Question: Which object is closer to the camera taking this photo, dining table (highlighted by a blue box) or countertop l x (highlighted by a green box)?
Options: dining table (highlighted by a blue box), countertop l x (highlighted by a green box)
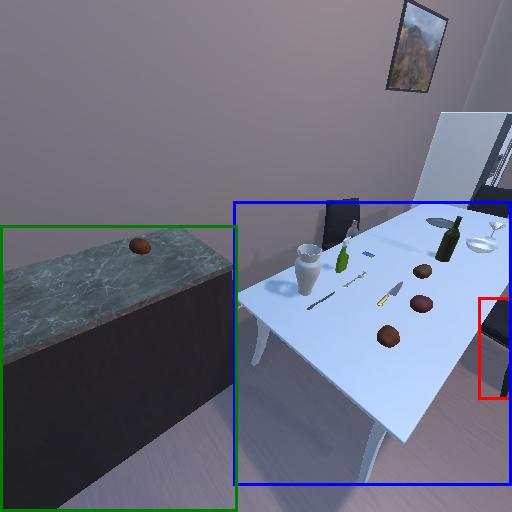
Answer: dining table (highlighted by a blue box)